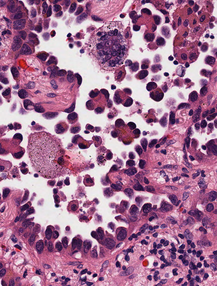
Tumor epithelial tissue: yes
Tumor-associated stroma tissue: yes
Normal tissue: no